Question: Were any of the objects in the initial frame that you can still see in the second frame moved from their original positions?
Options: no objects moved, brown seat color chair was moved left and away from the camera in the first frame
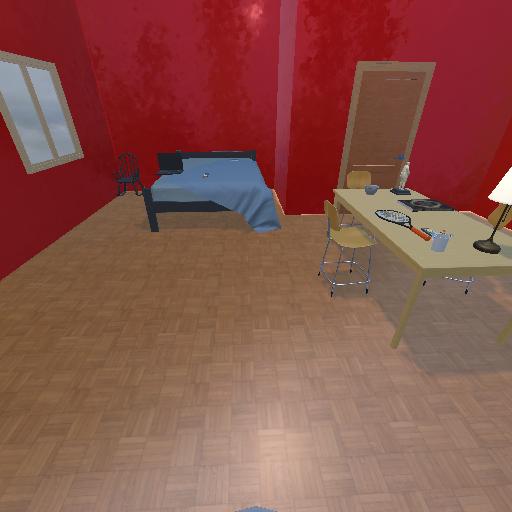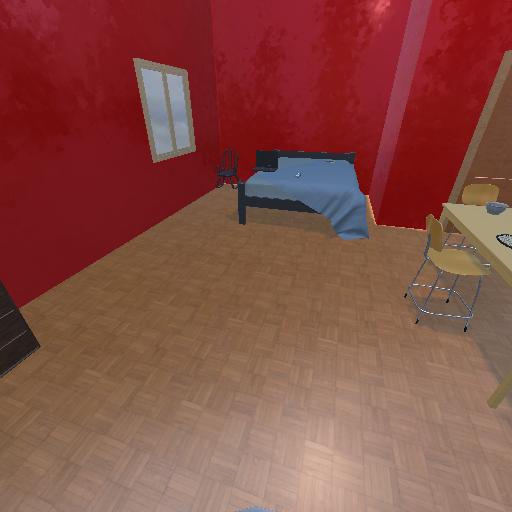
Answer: no objects moved